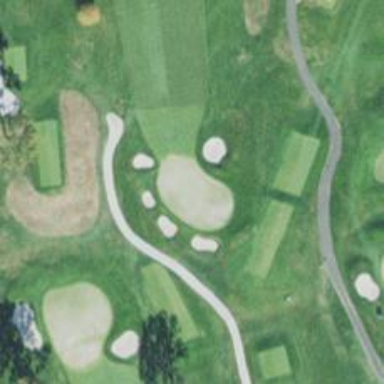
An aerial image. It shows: View of golf hole.